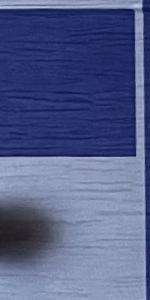
Label: Empty